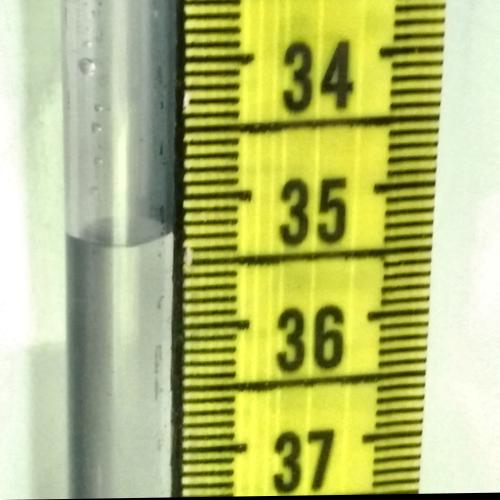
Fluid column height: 35.3 cm